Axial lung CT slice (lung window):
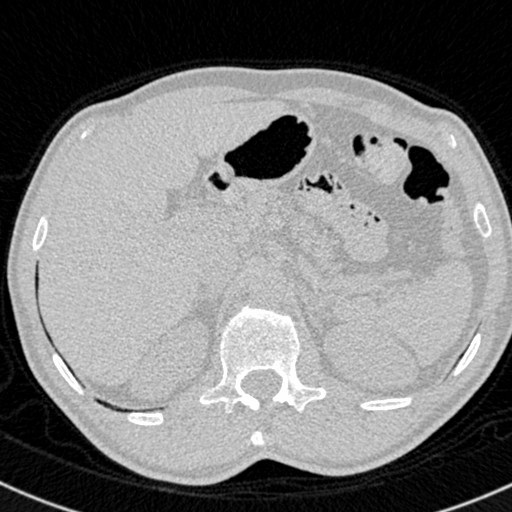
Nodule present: no